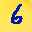
Label: 6